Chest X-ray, AP view. Patient: 19 years old, sex M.
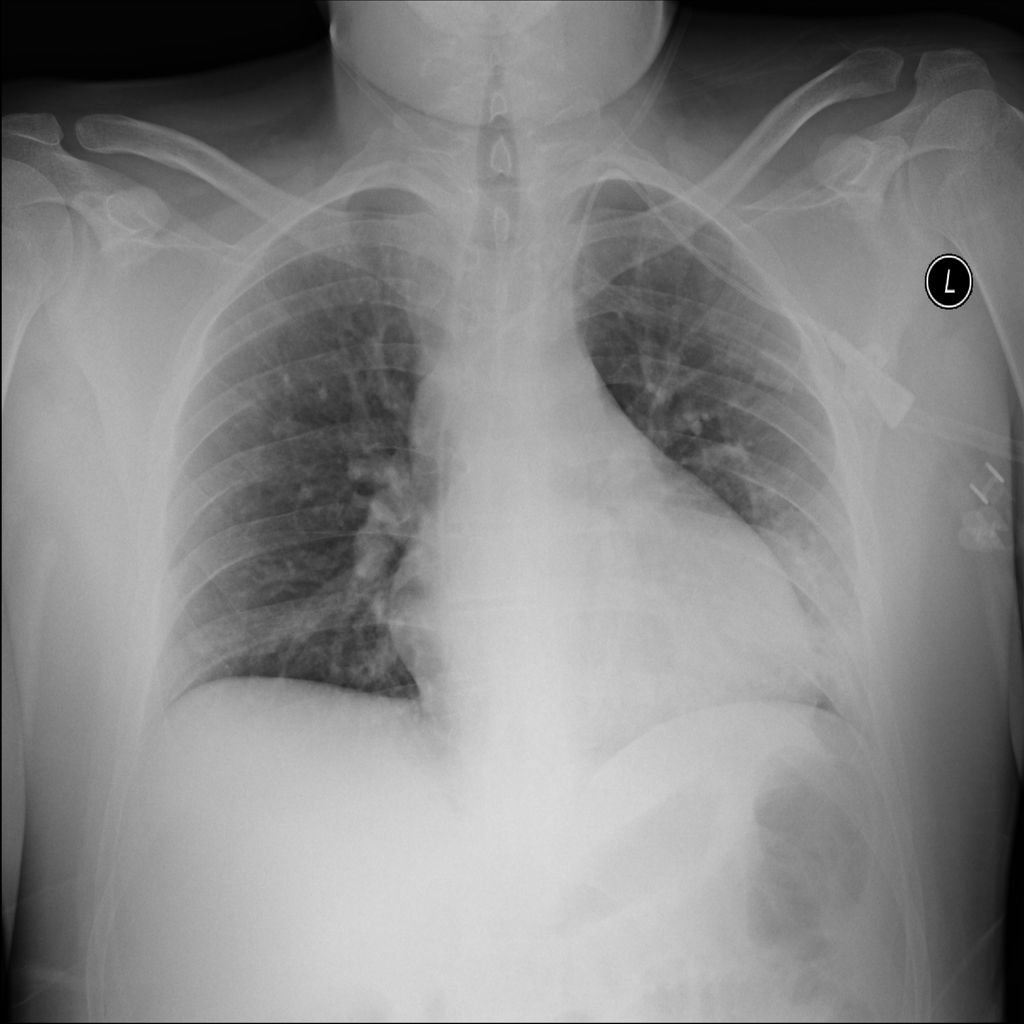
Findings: No Finding